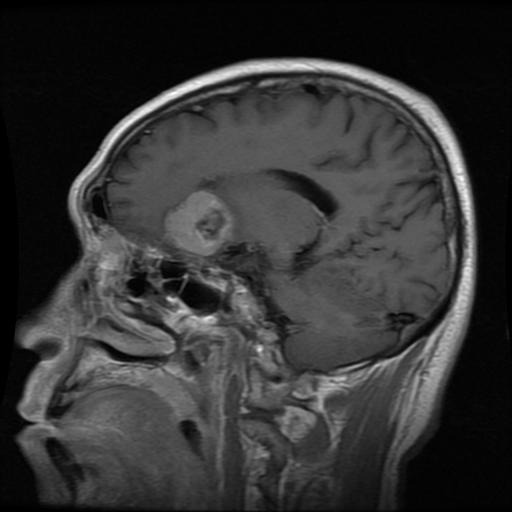
Label: meningioma